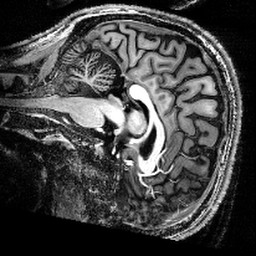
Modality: T1w
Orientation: sagittal
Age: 31
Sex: male
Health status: healthy
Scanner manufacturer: siemens
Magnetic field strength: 9.4 T
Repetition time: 6 s
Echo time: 0.0023 s